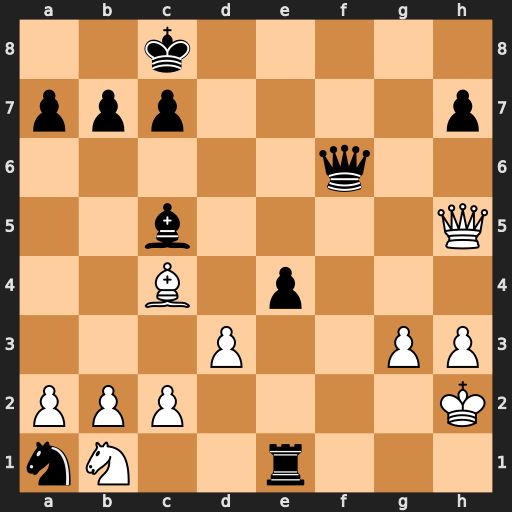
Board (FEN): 2k5/ppp4p/5q2/2b4Q/2B1p3/3P2PP/PPP4K/nN2r3
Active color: w
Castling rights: -
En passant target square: -
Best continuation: Qe8+ Qd8 Be6+ Kb8 Qxd8#